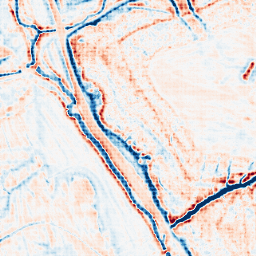
Category: edge_preserving
Decomposition family: bilateral
Decomposition parameters: d: 15
sigma_color: 75
sigma_space: 25
Upsampling method: sinc_hamming
Upsampling parameters: scale: 4
kernel_size: 4
Upsampling scale: 4